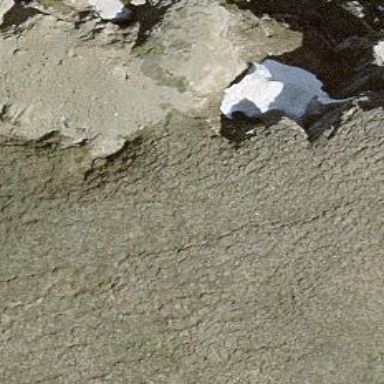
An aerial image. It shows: Natural cliff.